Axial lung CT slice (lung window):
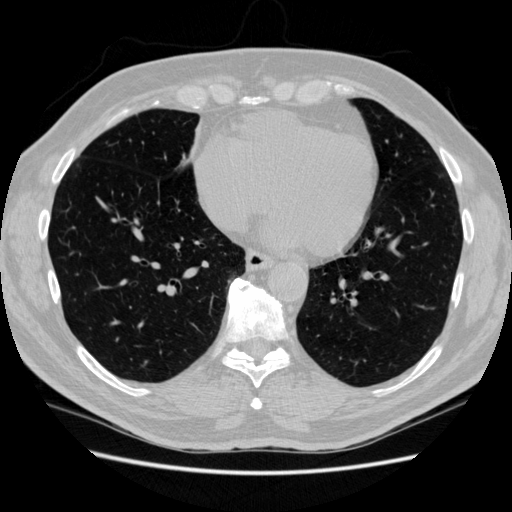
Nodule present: no